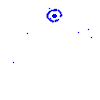
Particle: kaon